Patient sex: F
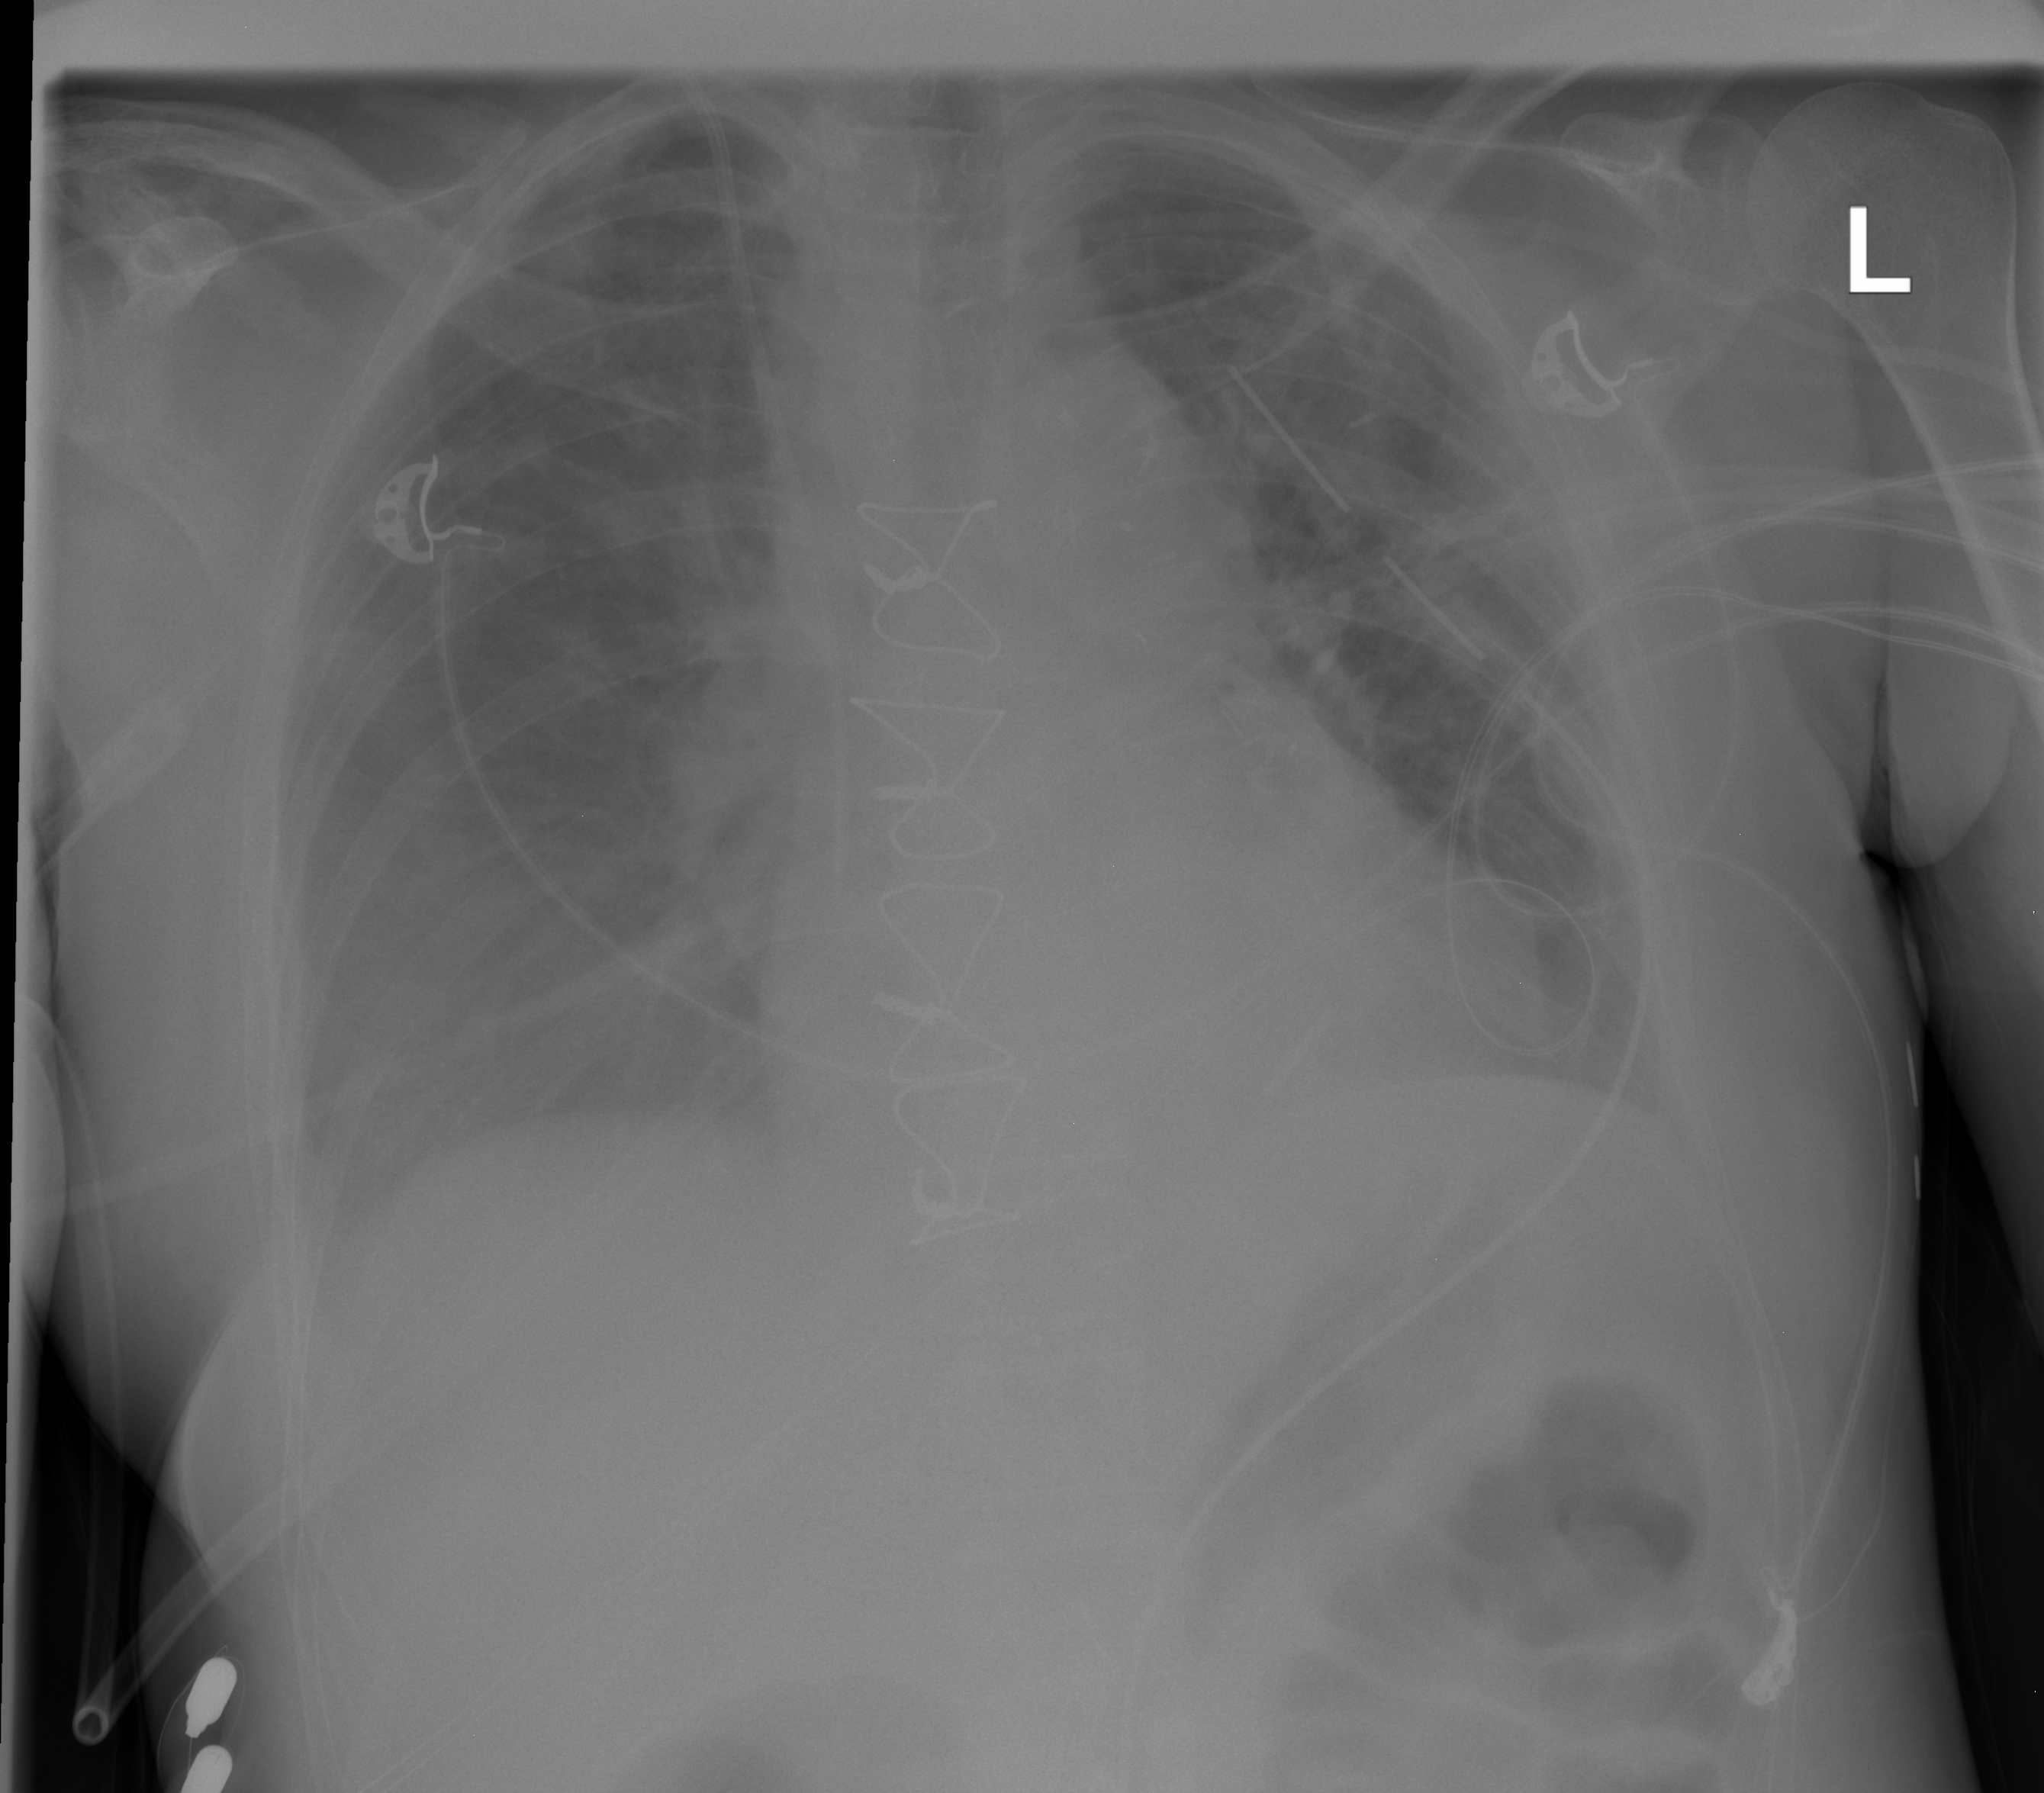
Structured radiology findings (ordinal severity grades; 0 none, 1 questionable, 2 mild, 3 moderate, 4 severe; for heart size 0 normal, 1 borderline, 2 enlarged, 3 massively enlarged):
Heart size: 0
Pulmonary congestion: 0
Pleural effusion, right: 2
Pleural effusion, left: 1
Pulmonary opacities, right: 0
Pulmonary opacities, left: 0
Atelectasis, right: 0
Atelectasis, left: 0